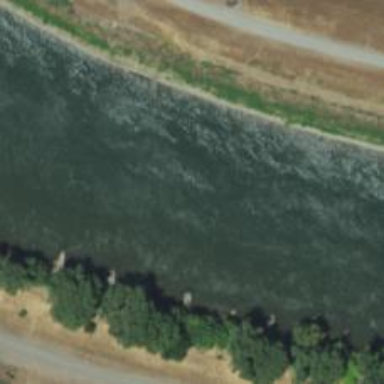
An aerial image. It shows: Beautiful river scene.